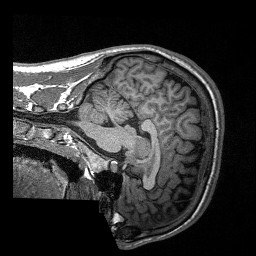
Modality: T1w
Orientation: sagittal
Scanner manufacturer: siemens
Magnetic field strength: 3 T
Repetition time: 2.3 s
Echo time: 0.00226 s